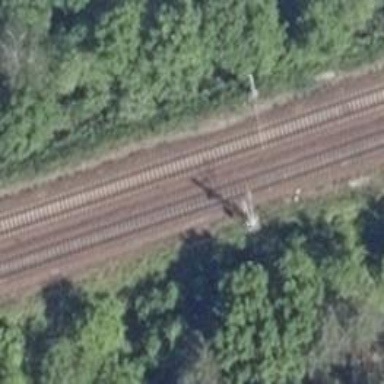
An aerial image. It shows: Railway signal.